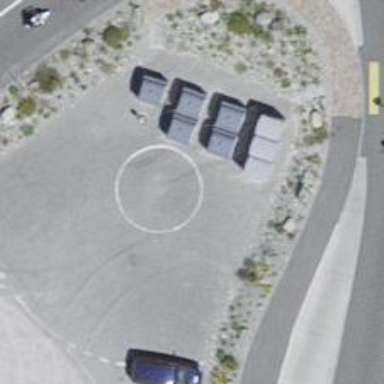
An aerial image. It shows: Parking area with surface.